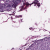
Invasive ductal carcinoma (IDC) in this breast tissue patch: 0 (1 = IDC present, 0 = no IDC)